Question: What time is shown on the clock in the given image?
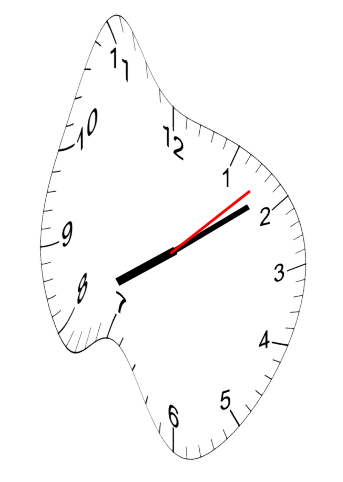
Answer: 08:09:08